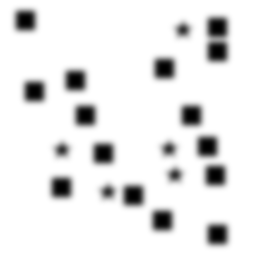
Squares: 15
Triangles: 0
Stars: 5
Total shapes: 20